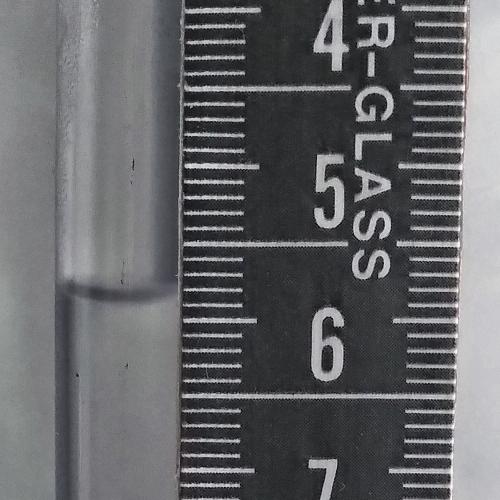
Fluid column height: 5.8 cm